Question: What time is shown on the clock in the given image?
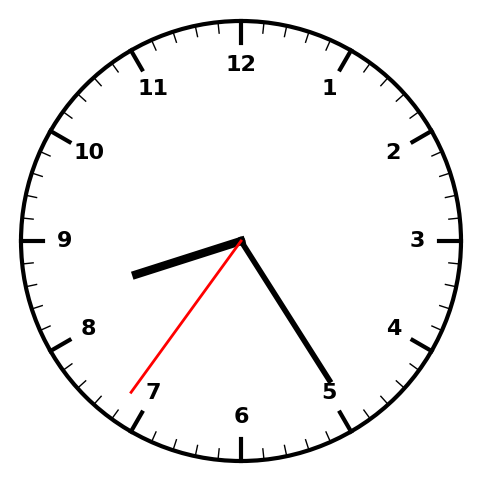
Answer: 08:24:36